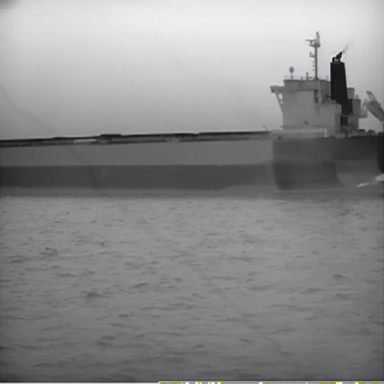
There is a liner in the infrared image.